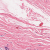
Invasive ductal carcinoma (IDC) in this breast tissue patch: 0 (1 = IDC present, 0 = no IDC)